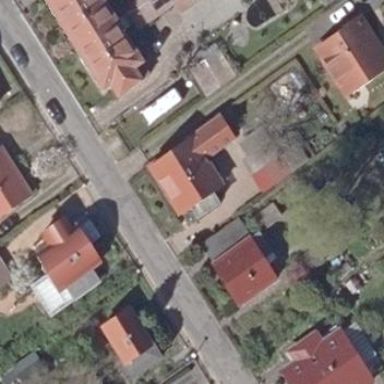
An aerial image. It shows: Detached building with red roof made of roof tiles.